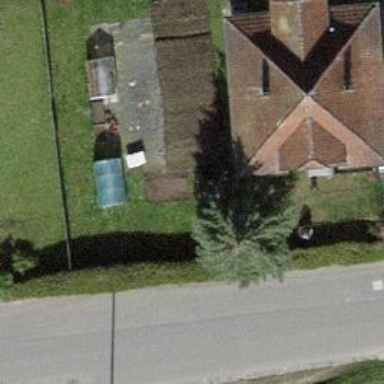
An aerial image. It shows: Detached building.